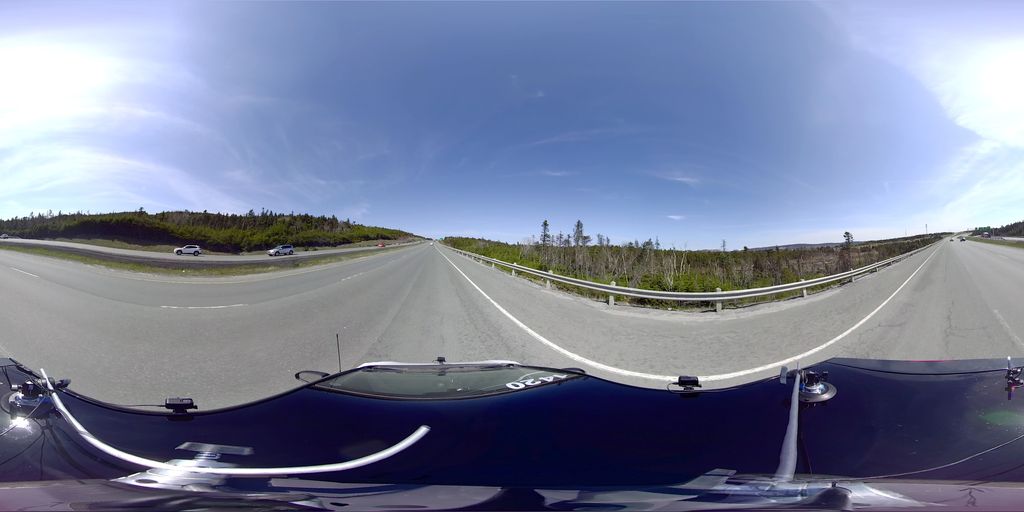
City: st_johns